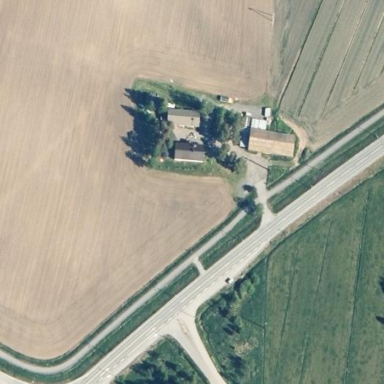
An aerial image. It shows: Farmyard area.